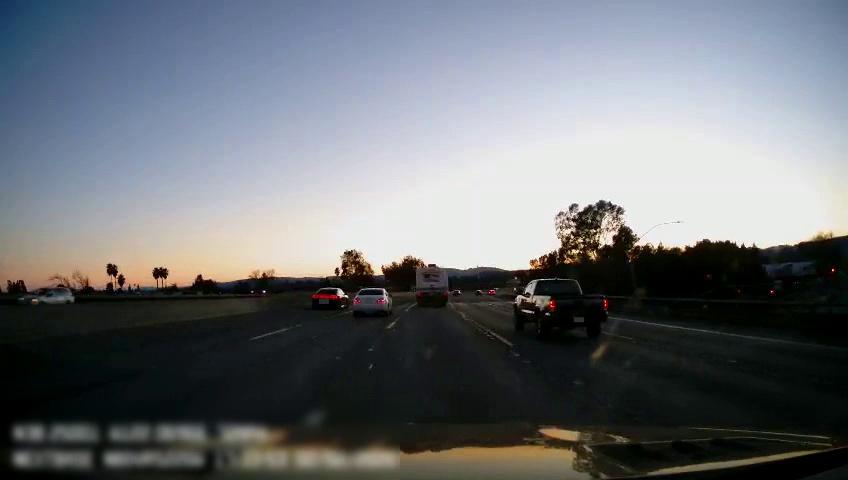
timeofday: Day
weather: Sunny
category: Drivable Space
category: Vehicles | Van
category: Vehicles | Truck
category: Vehicles | Car
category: Vehicles | Car
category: Vehicles | SUV
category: Lanes | Current Lane
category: Lanes | Alternate Lane
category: Lanes | Alternate Lane
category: Lanes | Current Lane
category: Lanes | Alternate Lane
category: Lanes | Alternate Lane